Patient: sex M, age 47
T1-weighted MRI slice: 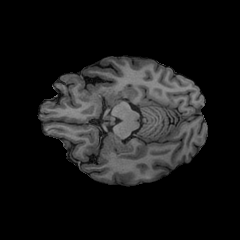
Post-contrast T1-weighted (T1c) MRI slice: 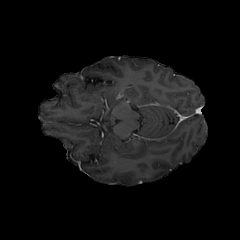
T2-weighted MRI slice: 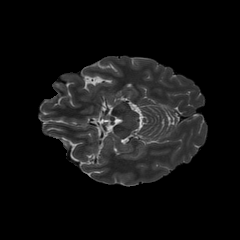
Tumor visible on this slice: no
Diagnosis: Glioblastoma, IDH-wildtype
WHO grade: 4